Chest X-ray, PA view. Patient: 31 years old, sex F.
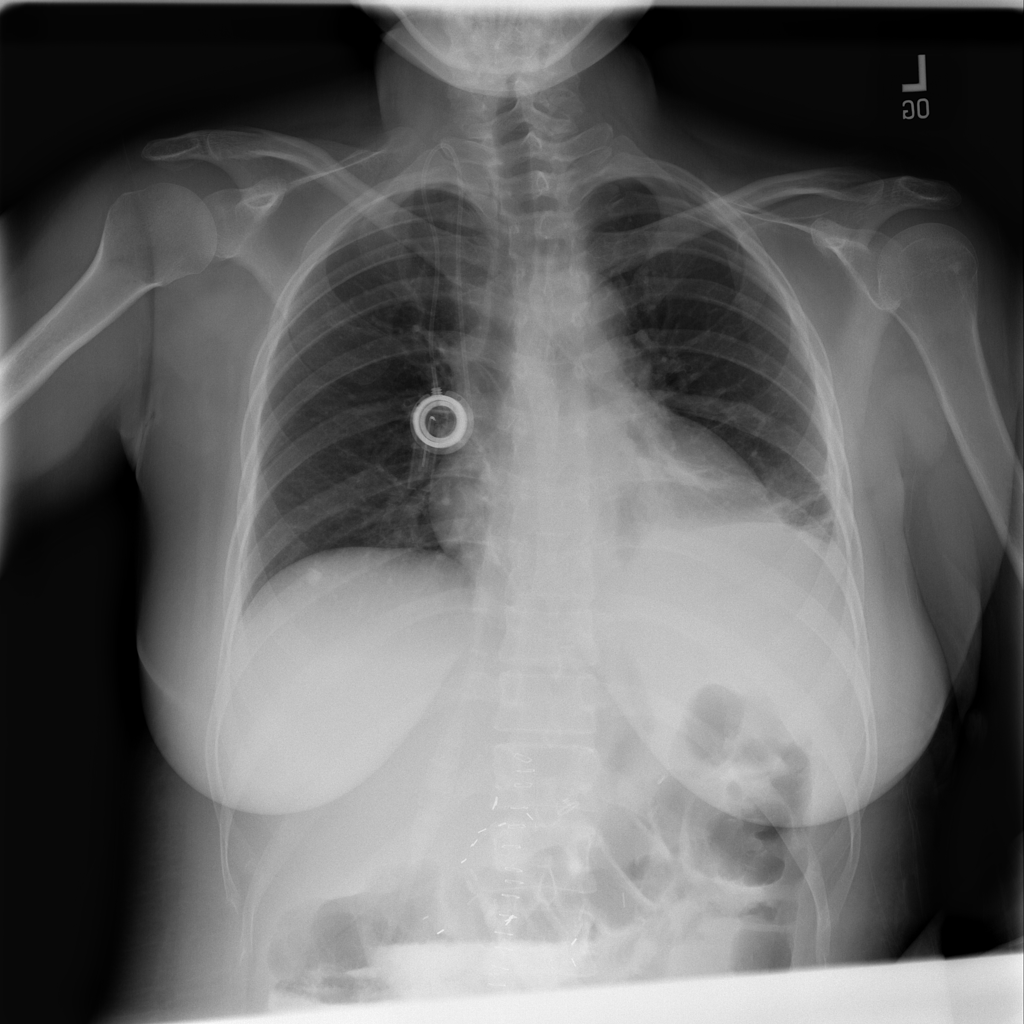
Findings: Atelectasis